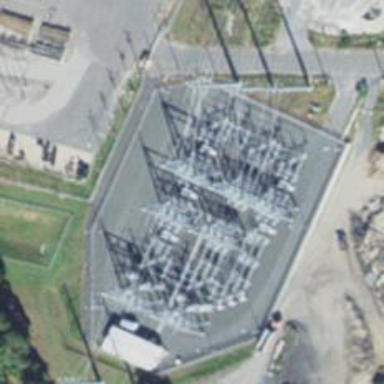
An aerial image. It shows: Switch for power supply.